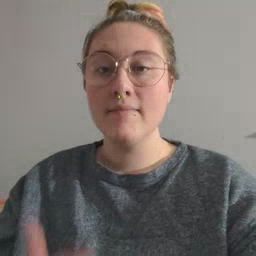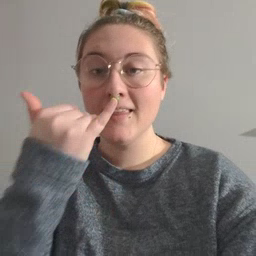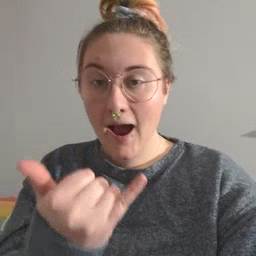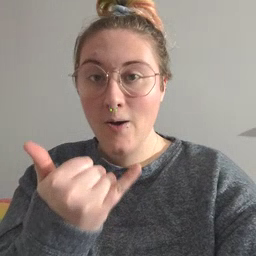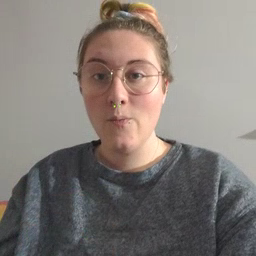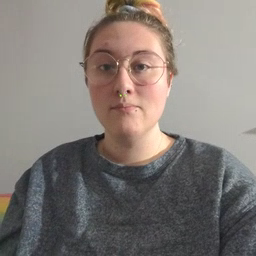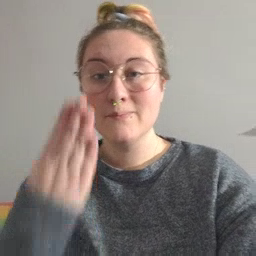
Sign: now